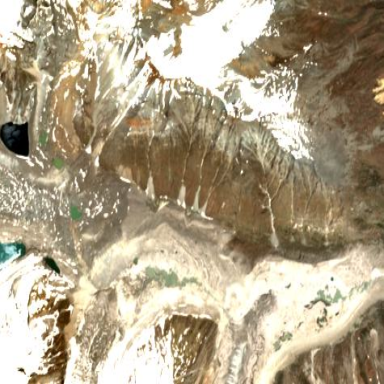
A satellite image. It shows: Stunning view of glacier.